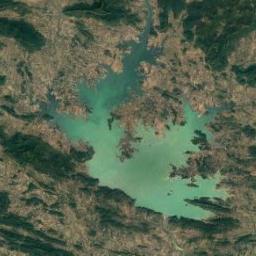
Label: lake